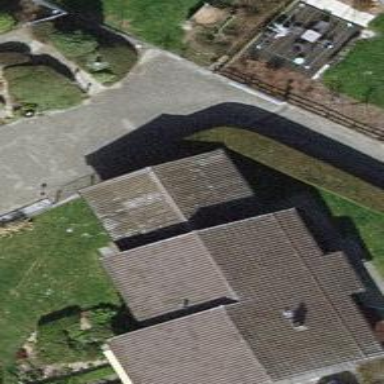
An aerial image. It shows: Simple house.